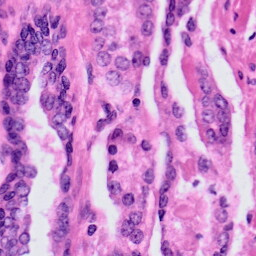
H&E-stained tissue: Prostate